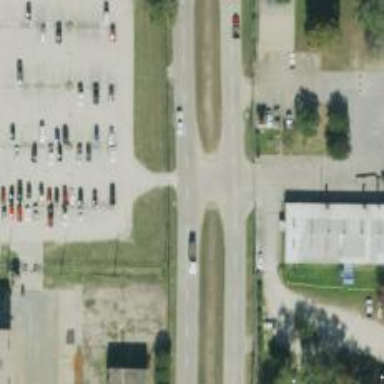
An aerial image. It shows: Secondary link road.